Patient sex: M
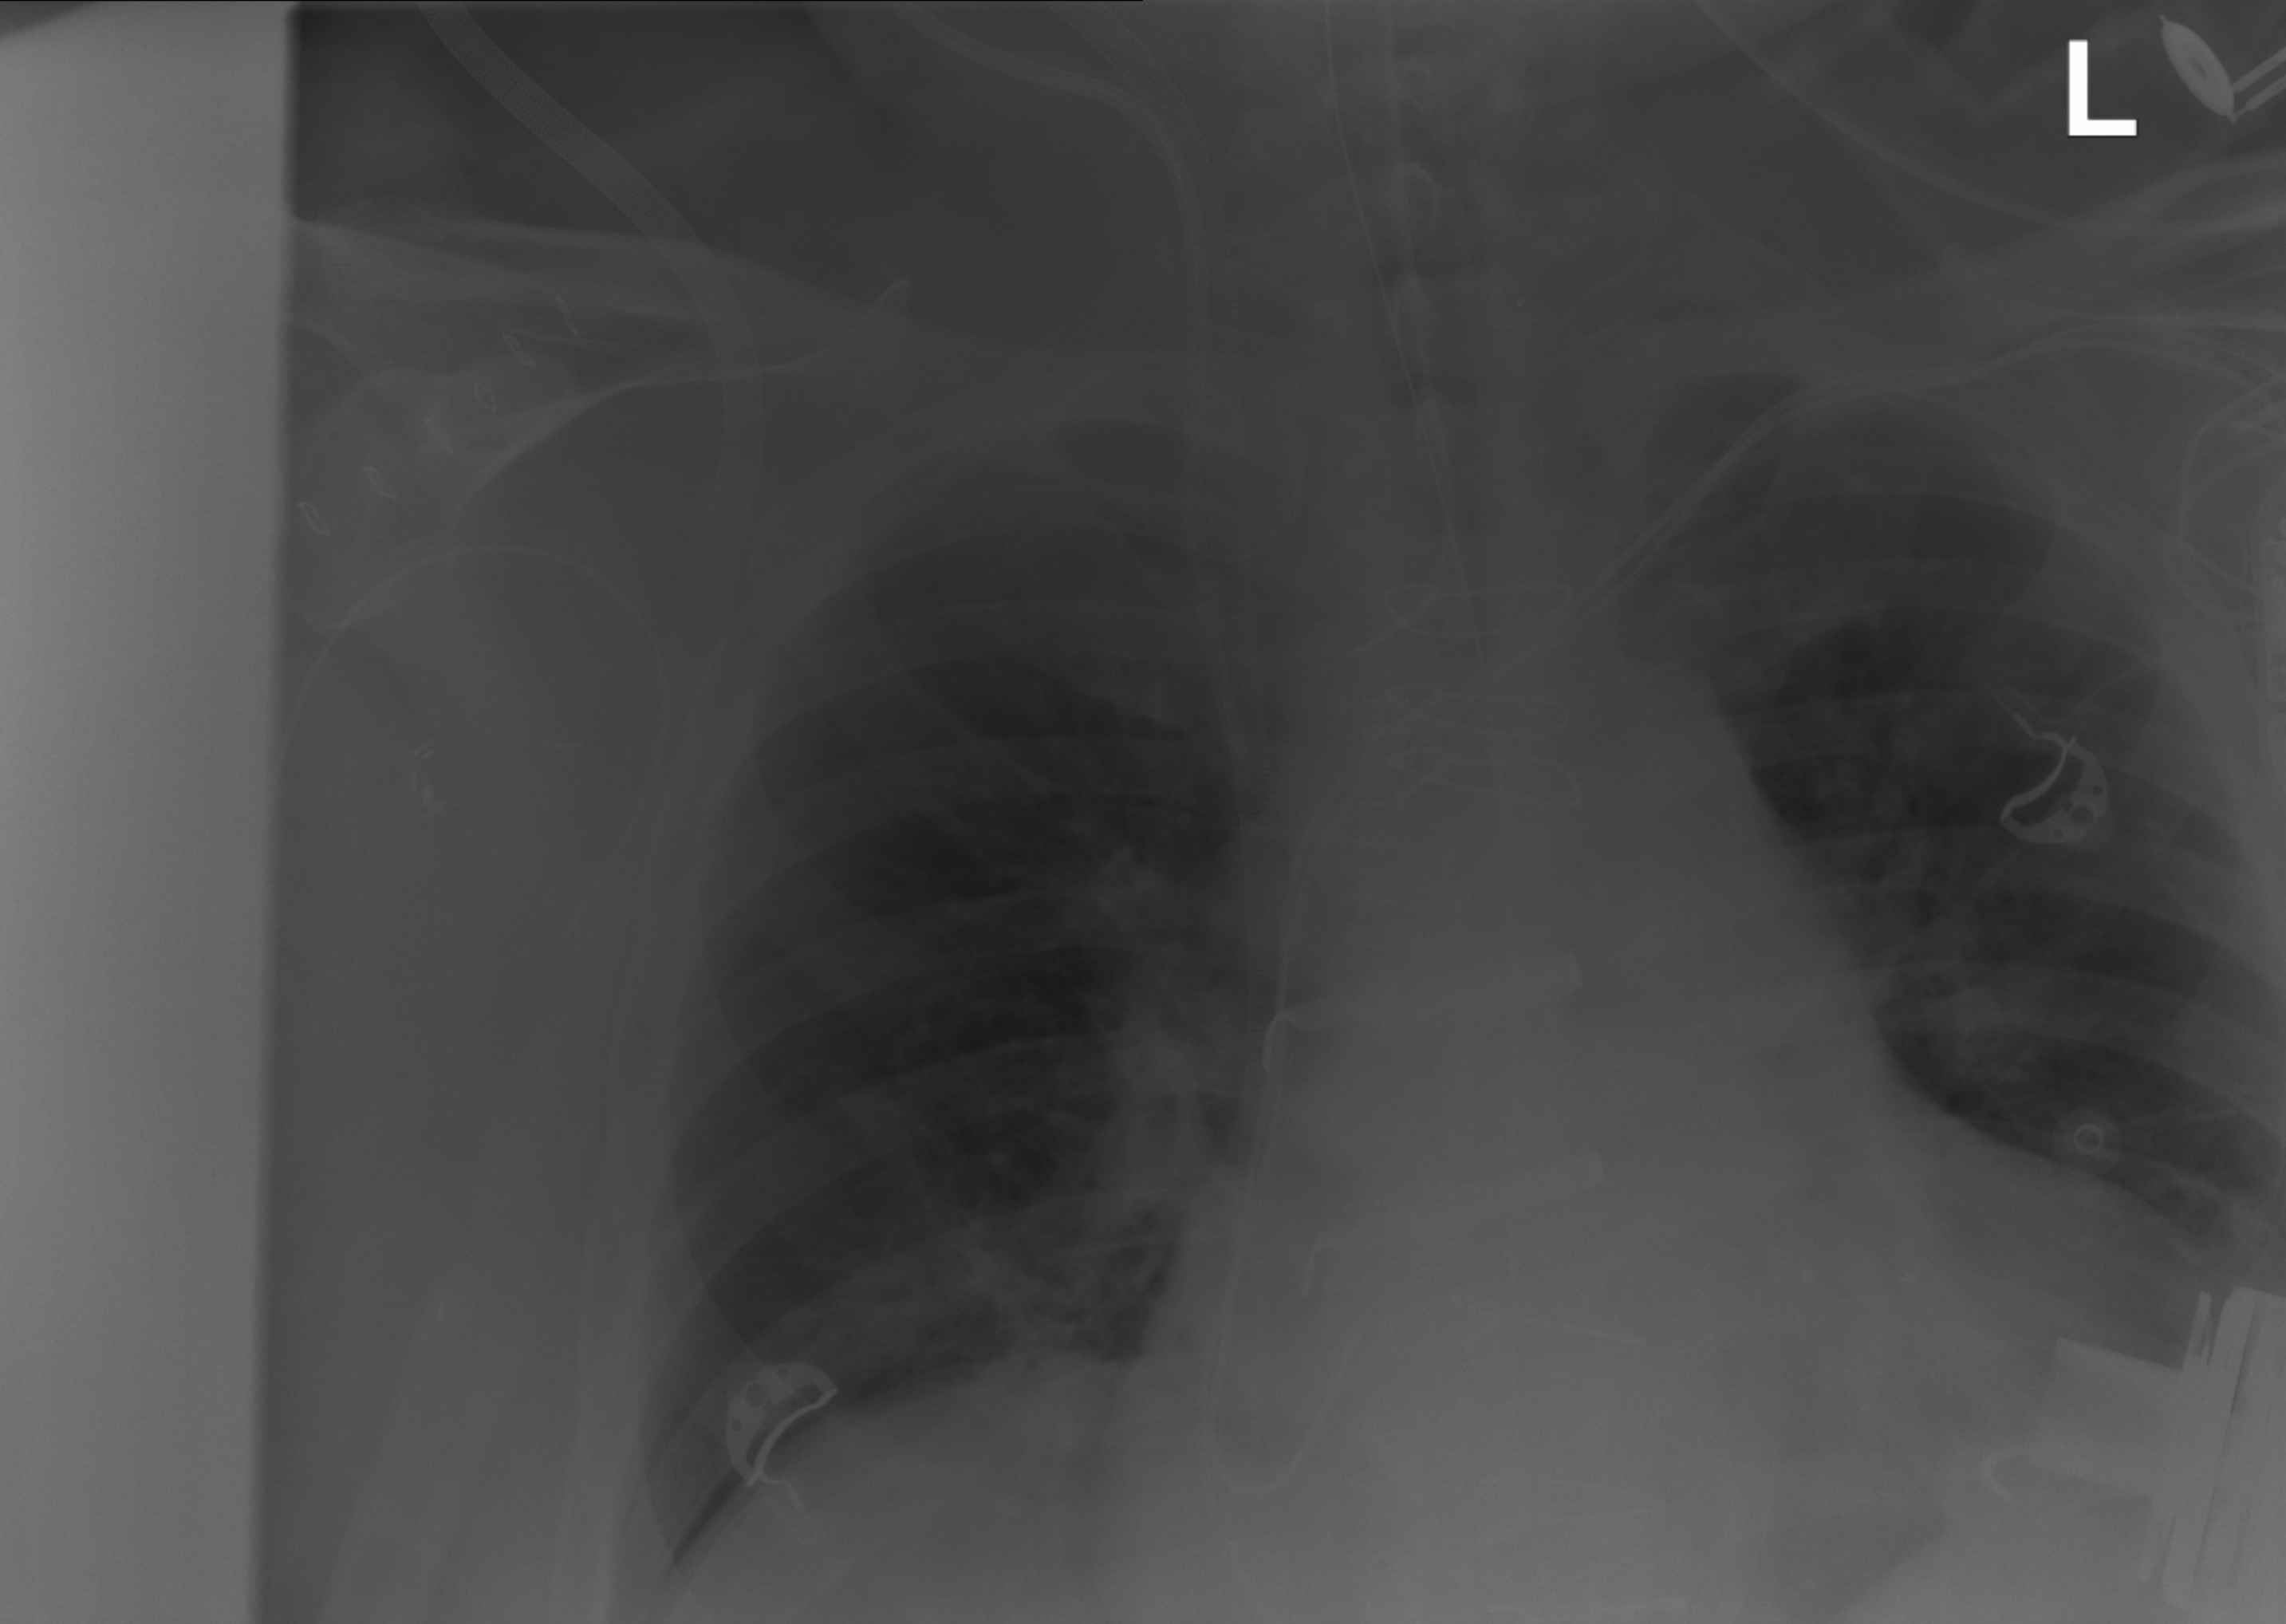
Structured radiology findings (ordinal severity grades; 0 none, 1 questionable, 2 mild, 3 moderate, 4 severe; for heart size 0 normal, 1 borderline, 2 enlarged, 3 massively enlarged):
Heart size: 2
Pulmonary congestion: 0
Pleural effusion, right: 0
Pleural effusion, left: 0
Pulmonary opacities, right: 2
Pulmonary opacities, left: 0
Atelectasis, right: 2
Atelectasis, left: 2